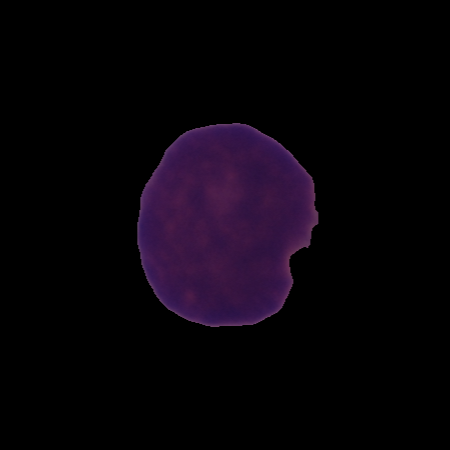
Label: cancer